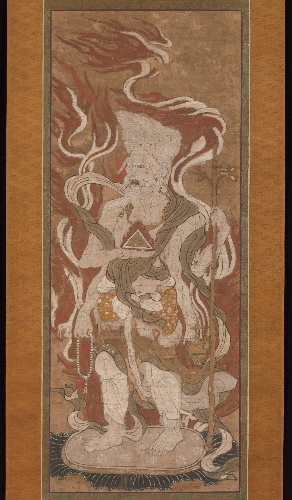
Title: 十二天像(火天)|One of the Twelve Devas: Katen
Date: 14th century
Object type: Hanging scroll
Classification: Paintings
Medium: Hanging scroll; hand-colored print on paper
Culture: Japan
Period: Nanbokuchō period (1336–92)
Dimensions: 30 1/8 x 12 5/8 in. (76.5 x 32.1 cm)
Department: Asian Art
Credit line: The Harry G. C. Packard Collection of Asian Art, Gift of Harry G. C. Packard, and Purchase, Fletcher, Rogers, Harris Brisbane Dick, and Louis V. Bell Funds, Joseph Pulitzer Bequest, and The Annenberg Fund Inc. Gift, 1975
Accession year: 1975
Repository: Metropolitan Museum of Art, New York, NY